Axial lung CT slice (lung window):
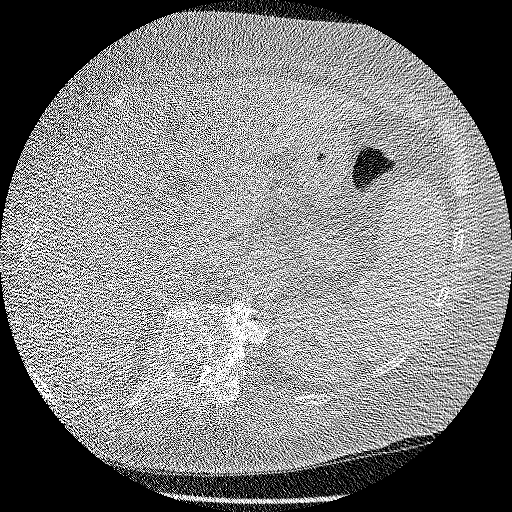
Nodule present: no